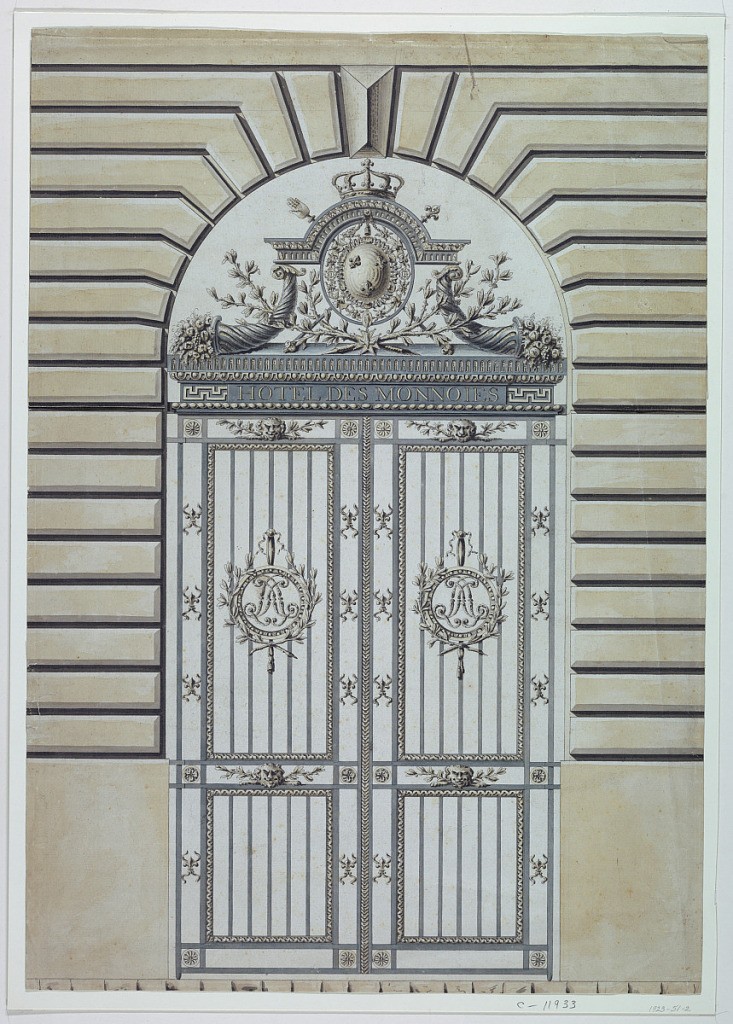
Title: Iron Gates of the Mint, Paris
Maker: Jacques-Denis Antoine, French, 1733 – 1801
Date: ca. 1776
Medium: Pen and black ink, brush and blue, brown, gray wash, with black chalk indications on paper with mounted overleaf
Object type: Drawing
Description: The gate set in a rusticated wall.  The gate itself consists of two wings with two vertically oriented panels making up each wing.  Centered in the upper panels are circular medallions with the royal chiffre (initials), surrounded by two laurel branches.  Above entablature is the winged royal coat of arms between two cornucopias and flanked below by laurel twigs.
The alternate drawing for the lunette is attached at the top to main sheet on a separate piece of paper.  The alternative suggestion shows an enriched variation of the design of the lunette.  An entablature in the shape of a pediment is supported by the points of the cornucopia.  The crown lies upon the pediment with the heads of two maces.  The coat of arms is framed by an oval band with the chain of the Order of the Holy Spirit hanging from the entablature and the badge being in front of the crossing point of the laurel branches, leaves of which help to support the oval band.